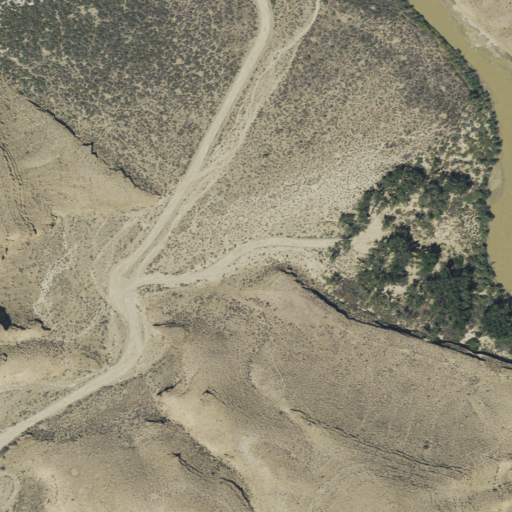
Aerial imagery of valley in Utah named Atchees Wash containing shrub, woody wetlands, open water, and herbaceous wetlands